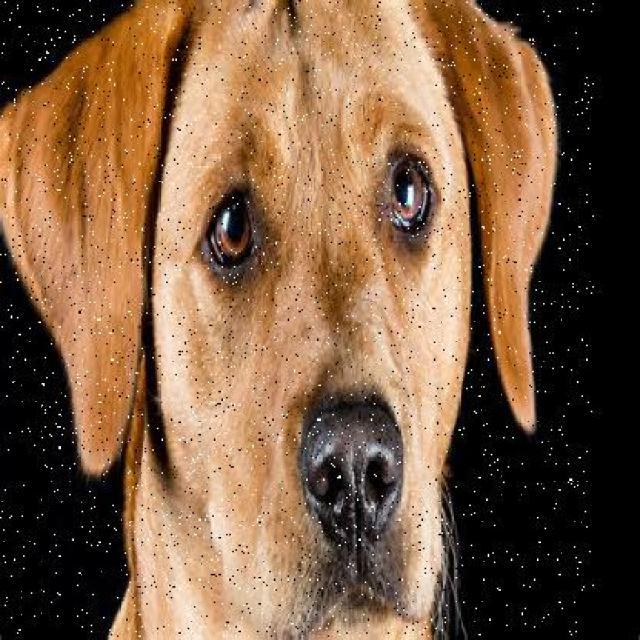
Healthy canine skin — no visible lesions, inflammation, or abnormalities. The skin and coat appear normal.